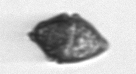
Label: Kryptoperidinium_triquetrum